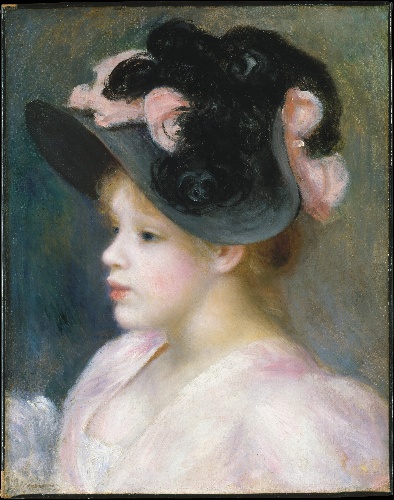
Title: Young Girl in a Pink-and-Black Hat
Artist: Auguste Renoir
Artist bio: French, Limoges 1841–1919 Cagnes-sur-Mer
Date: ca. 1891
Object type: Painting
Classification: Paintings
Medium: Oil on canvas
Dimensions: 16 x 12 3/4 in. (40.6 x 32.4 cm)
Department: European Paintings
Credit line: Gift of Kathryn B. Miller, 1964
Accession year: 1964
Repository: Metropolitan Museum of Art, New York, NY
Tags: Girls|Profiles